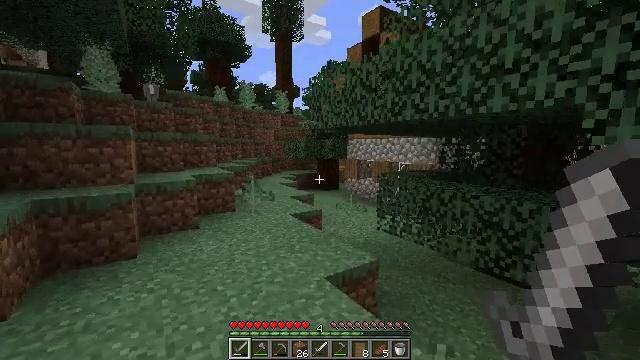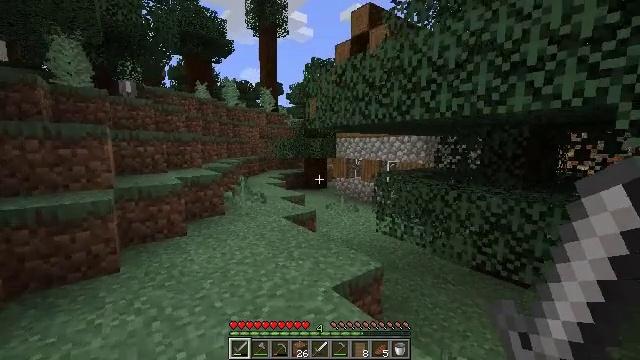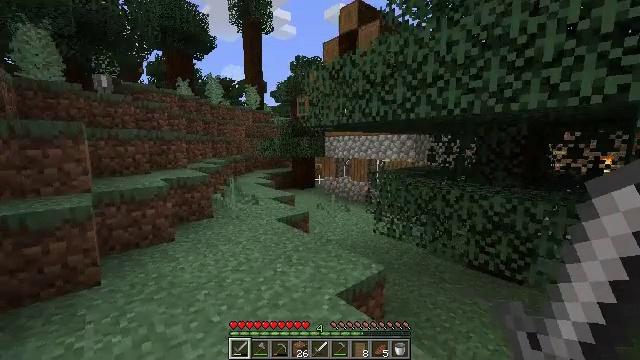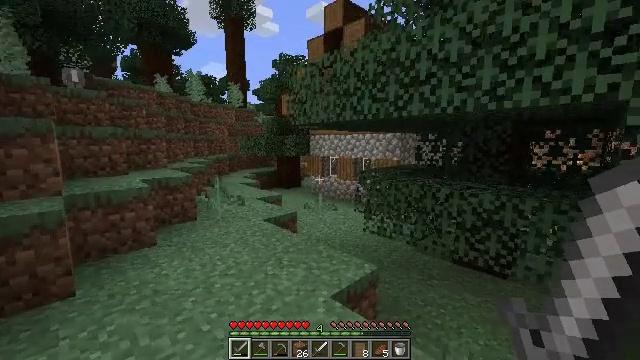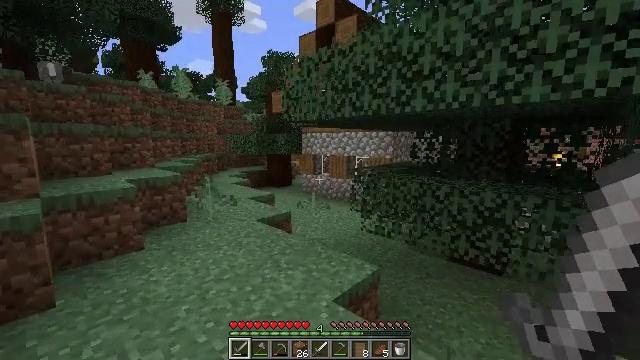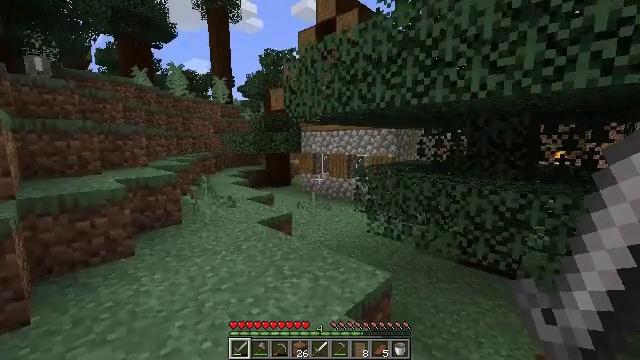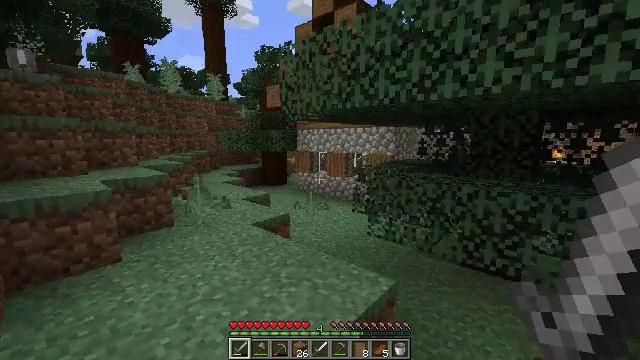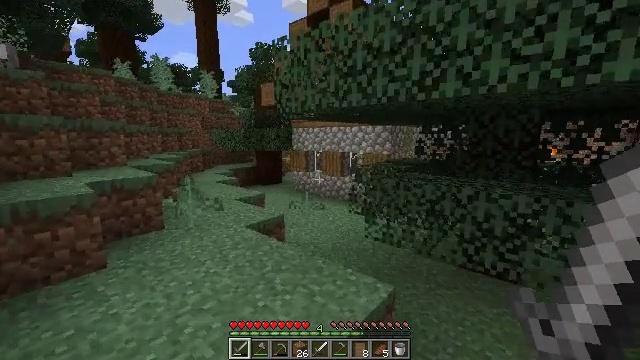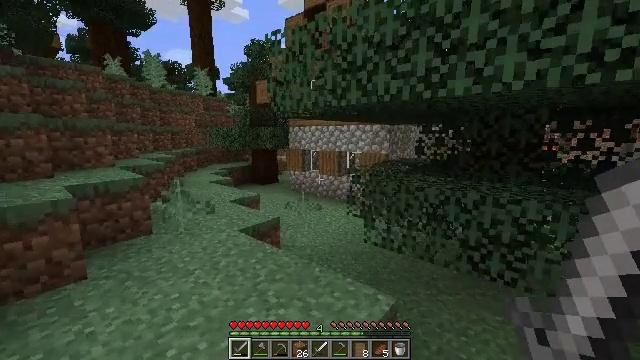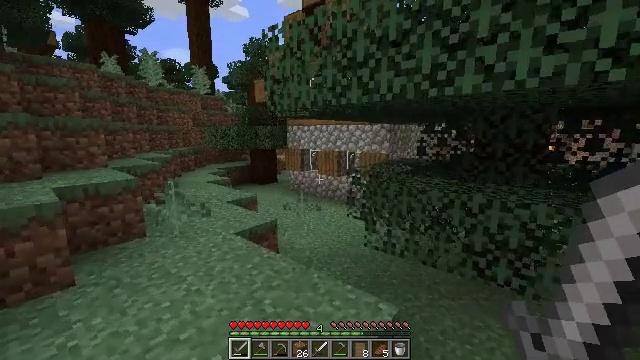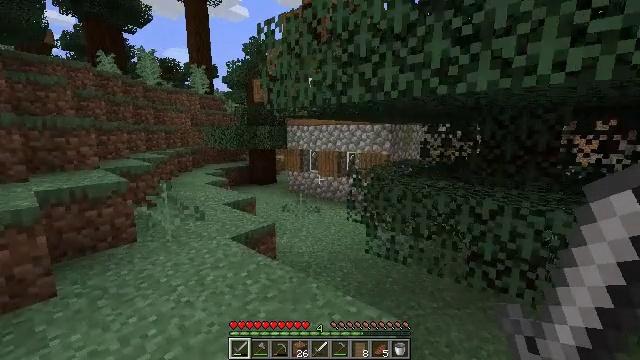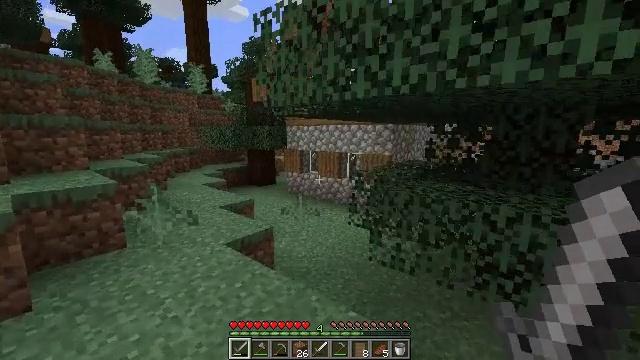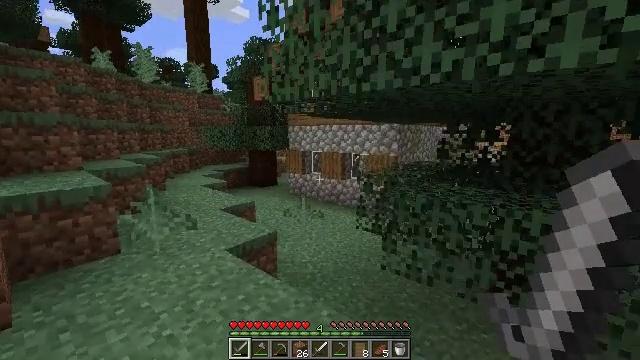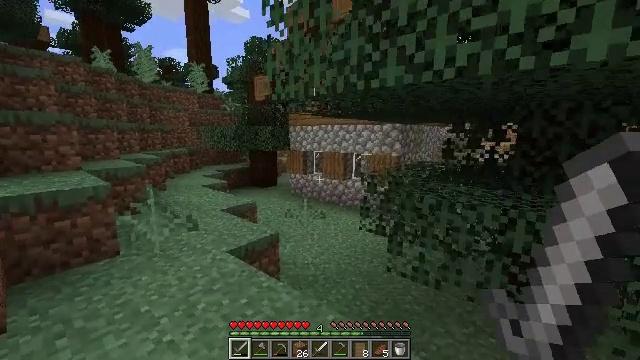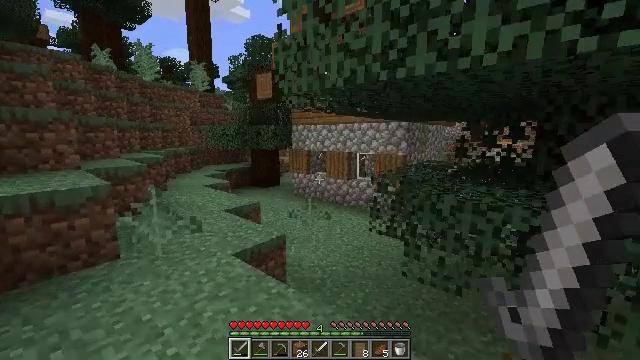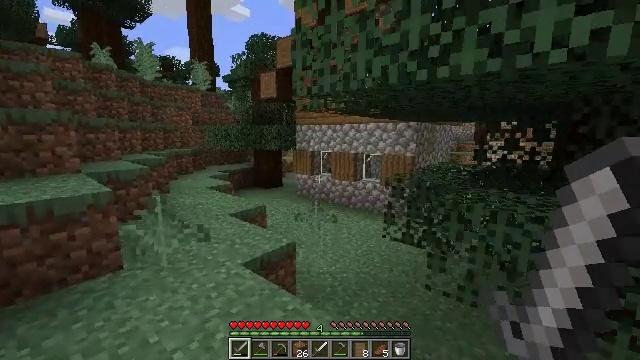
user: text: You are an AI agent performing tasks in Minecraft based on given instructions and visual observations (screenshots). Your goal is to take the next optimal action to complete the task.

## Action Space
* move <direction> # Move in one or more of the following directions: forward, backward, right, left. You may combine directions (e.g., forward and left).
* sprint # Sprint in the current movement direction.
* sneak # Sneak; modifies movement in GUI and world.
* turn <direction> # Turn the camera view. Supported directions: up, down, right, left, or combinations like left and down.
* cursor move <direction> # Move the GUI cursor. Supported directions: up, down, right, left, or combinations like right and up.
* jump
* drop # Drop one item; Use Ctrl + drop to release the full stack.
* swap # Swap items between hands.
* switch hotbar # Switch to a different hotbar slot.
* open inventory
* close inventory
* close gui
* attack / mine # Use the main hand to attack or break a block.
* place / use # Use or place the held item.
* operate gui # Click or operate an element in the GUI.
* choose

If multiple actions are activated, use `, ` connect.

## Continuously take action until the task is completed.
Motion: motion action
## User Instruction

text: Collect the spruce door for reuse.
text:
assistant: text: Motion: move forward and move left, turn right
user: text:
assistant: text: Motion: move forward and move left, turn right
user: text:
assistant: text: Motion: move forward and move left, turn right
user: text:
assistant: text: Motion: move forward, turn right
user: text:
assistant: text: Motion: move forward
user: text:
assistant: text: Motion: move forward
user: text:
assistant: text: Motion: move forward, turn right
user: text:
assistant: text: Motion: move forward
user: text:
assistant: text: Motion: move forward
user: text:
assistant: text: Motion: move forward
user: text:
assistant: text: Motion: move forward and move left
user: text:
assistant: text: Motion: move forward and move left
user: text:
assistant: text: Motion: move forward and move left
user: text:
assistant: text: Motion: move forward and move left
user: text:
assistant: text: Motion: move forward and move left
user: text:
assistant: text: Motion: move forward and move left
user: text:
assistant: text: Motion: move forward and move left, turn right
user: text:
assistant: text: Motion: move forward and move left, turn right
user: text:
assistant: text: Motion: move forward and move left, turn right
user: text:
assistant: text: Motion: move forward and move left, turn right
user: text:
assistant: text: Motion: move forward and move left, turn right
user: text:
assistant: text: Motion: move forward and move left, turn right
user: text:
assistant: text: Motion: move forward and move left, turn right
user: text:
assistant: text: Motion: move forward
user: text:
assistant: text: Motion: move forward
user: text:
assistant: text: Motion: move forward
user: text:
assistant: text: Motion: move forward and move left
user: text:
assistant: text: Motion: move forward and move left
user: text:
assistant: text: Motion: move forward and move left
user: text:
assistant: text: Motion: move forward and move left